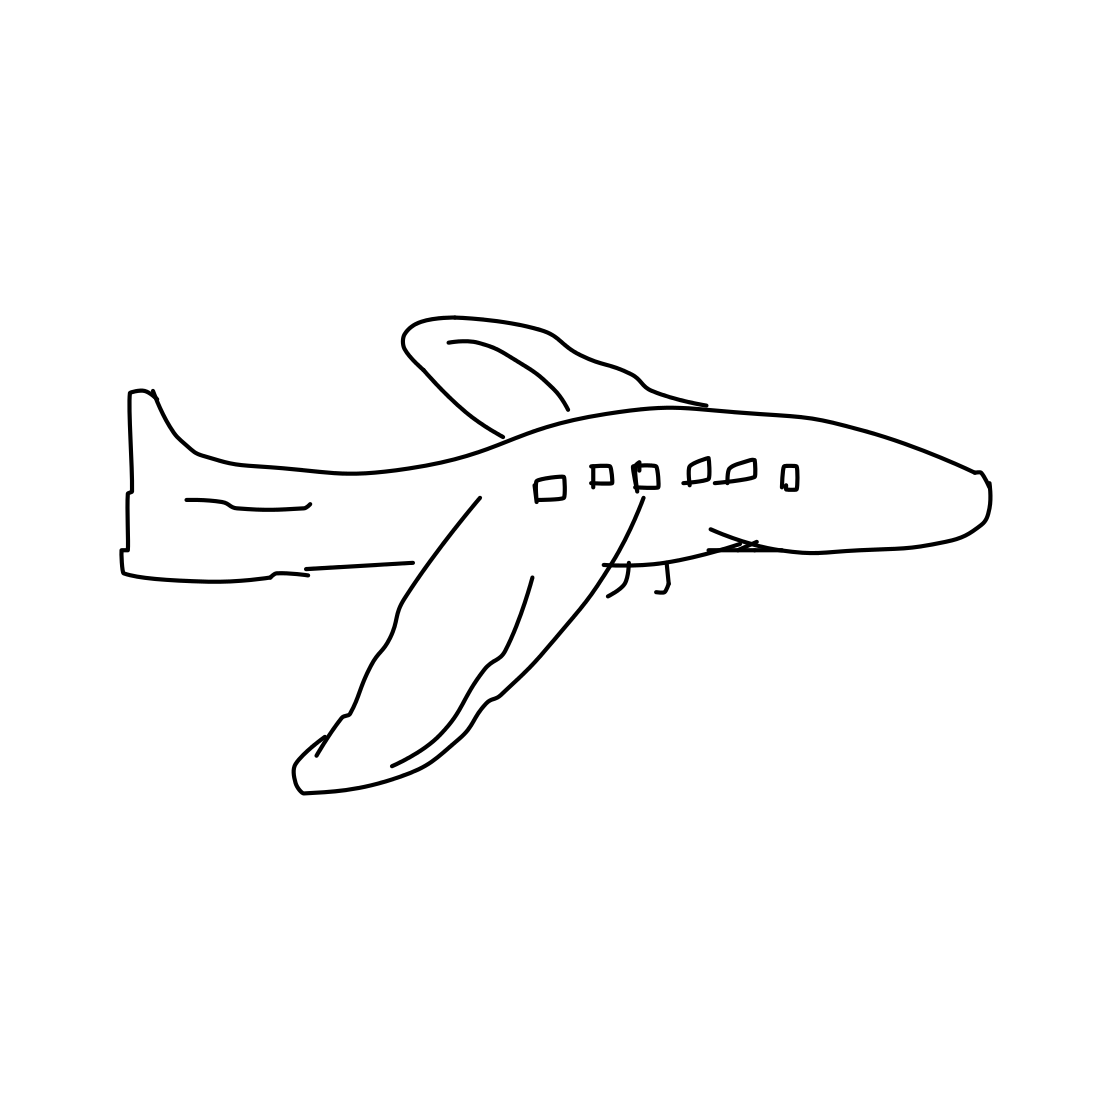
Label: airplane